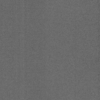
Label: dusty